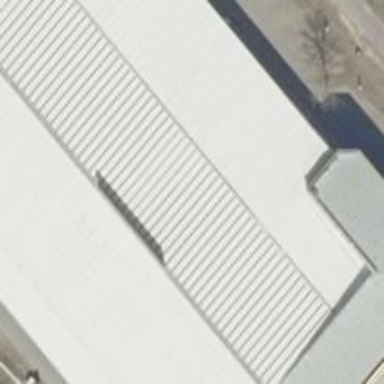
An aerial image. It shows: Commercial building.